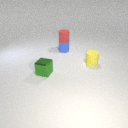
small yellow rubber cylinder behind small green metal cube